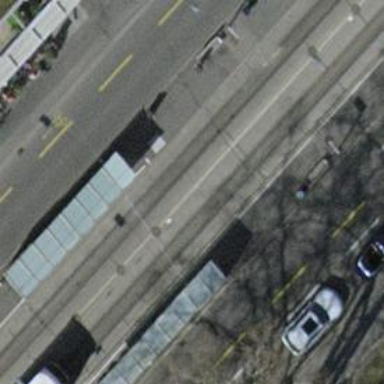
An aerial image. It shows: Concrete service road with trolley wires for trolleybuses.